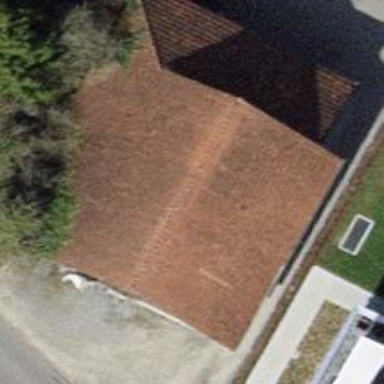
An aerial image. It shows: Farm auxiliary building with gabled roof.